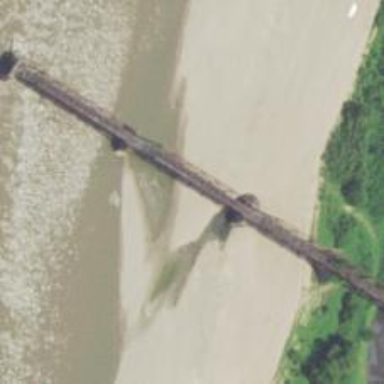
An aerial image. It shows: Disused railway bridge.